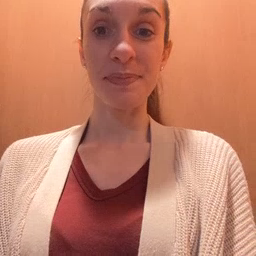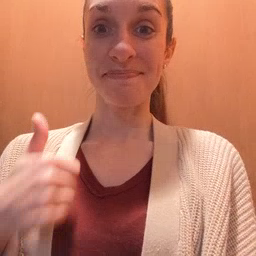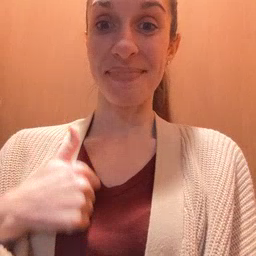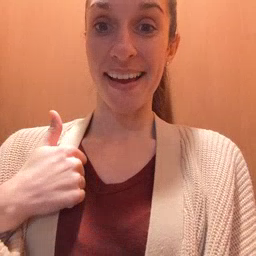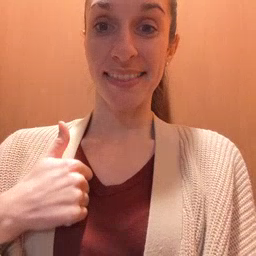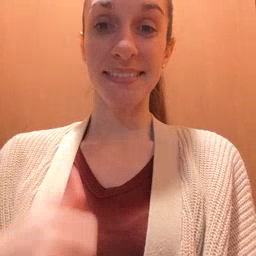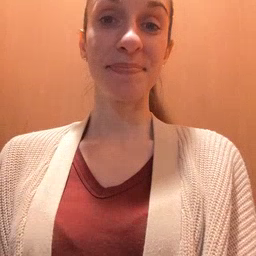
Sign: bath